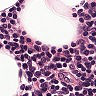
Metastatic tissue present: no